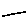
Label: line